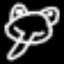
Label: frog